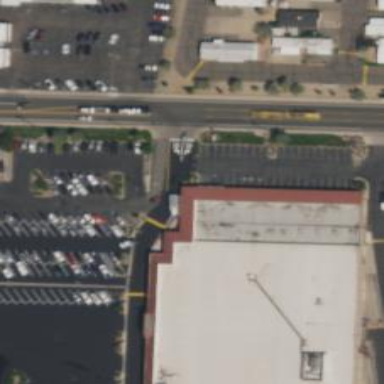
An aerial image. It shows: Retail building.